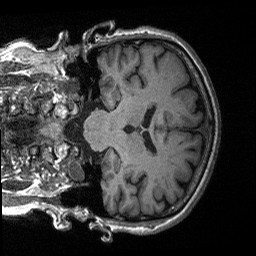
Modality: T1w
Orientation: coronal
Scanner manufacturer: siemens
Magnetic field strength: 3 T
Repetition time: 2.3 s
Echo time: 0.00226 s